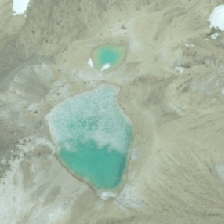
Land cover: lake_pond